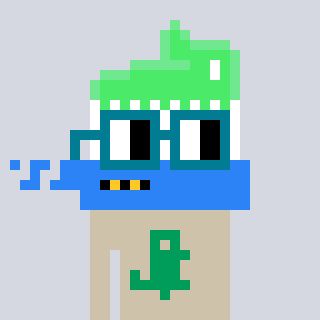
a pixel art character with square dark green glasses, a toothbrush-shaped head and a bege-colored body on a cool background